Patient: sex F, age 65
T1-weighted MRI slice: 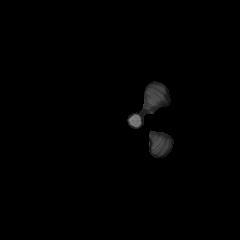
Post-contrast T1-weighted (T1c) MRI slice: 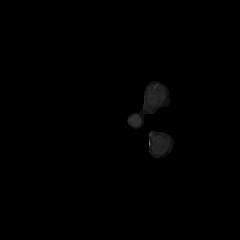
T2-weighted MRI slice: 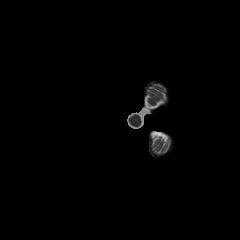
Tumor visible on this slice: no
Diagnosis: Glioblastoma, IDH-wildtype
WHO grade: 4